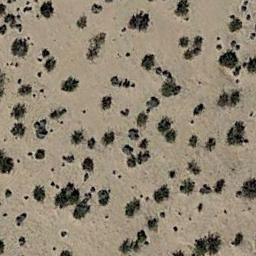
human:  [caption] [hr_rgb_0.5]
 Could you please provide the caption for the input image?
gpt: There are piles of grass in this jungle .

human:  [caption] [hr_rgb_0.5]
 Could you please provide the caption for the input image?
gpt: Chaparral is sparsely distributed on the sand .

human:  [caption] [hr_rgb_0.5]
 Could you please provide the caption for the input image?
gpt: There are some dry bushes make up the chaparral on the desert .

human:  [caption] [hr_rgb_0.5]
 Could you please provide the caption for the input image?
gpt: Some disconnected small chaparrals grow in the desert .

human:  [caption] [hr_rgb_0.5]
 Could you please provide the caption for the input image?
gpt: The chaparral is not evenly distributed .